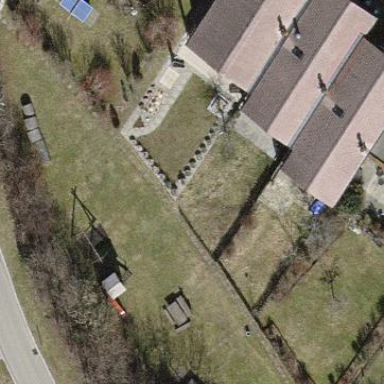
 designed for leisure activities on land."